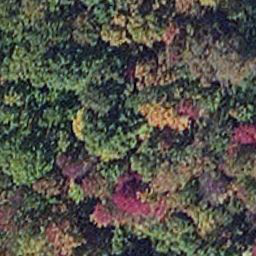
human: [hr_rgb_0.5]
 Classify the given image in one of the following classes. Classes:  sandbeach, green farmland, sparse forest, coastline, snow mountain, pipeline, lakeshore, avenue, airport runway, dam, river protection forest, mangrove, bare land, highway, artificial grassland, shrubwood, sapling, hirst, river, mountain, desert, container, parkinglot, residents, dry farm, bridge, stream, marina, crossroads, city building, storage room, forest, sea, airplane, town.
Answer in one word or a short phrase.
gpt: mangrove